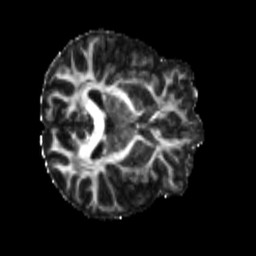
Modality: FA
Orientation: axial
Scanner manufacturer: siemens
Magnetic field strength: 3 T
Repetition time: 4 s
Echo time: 0.0594 s